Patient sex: M
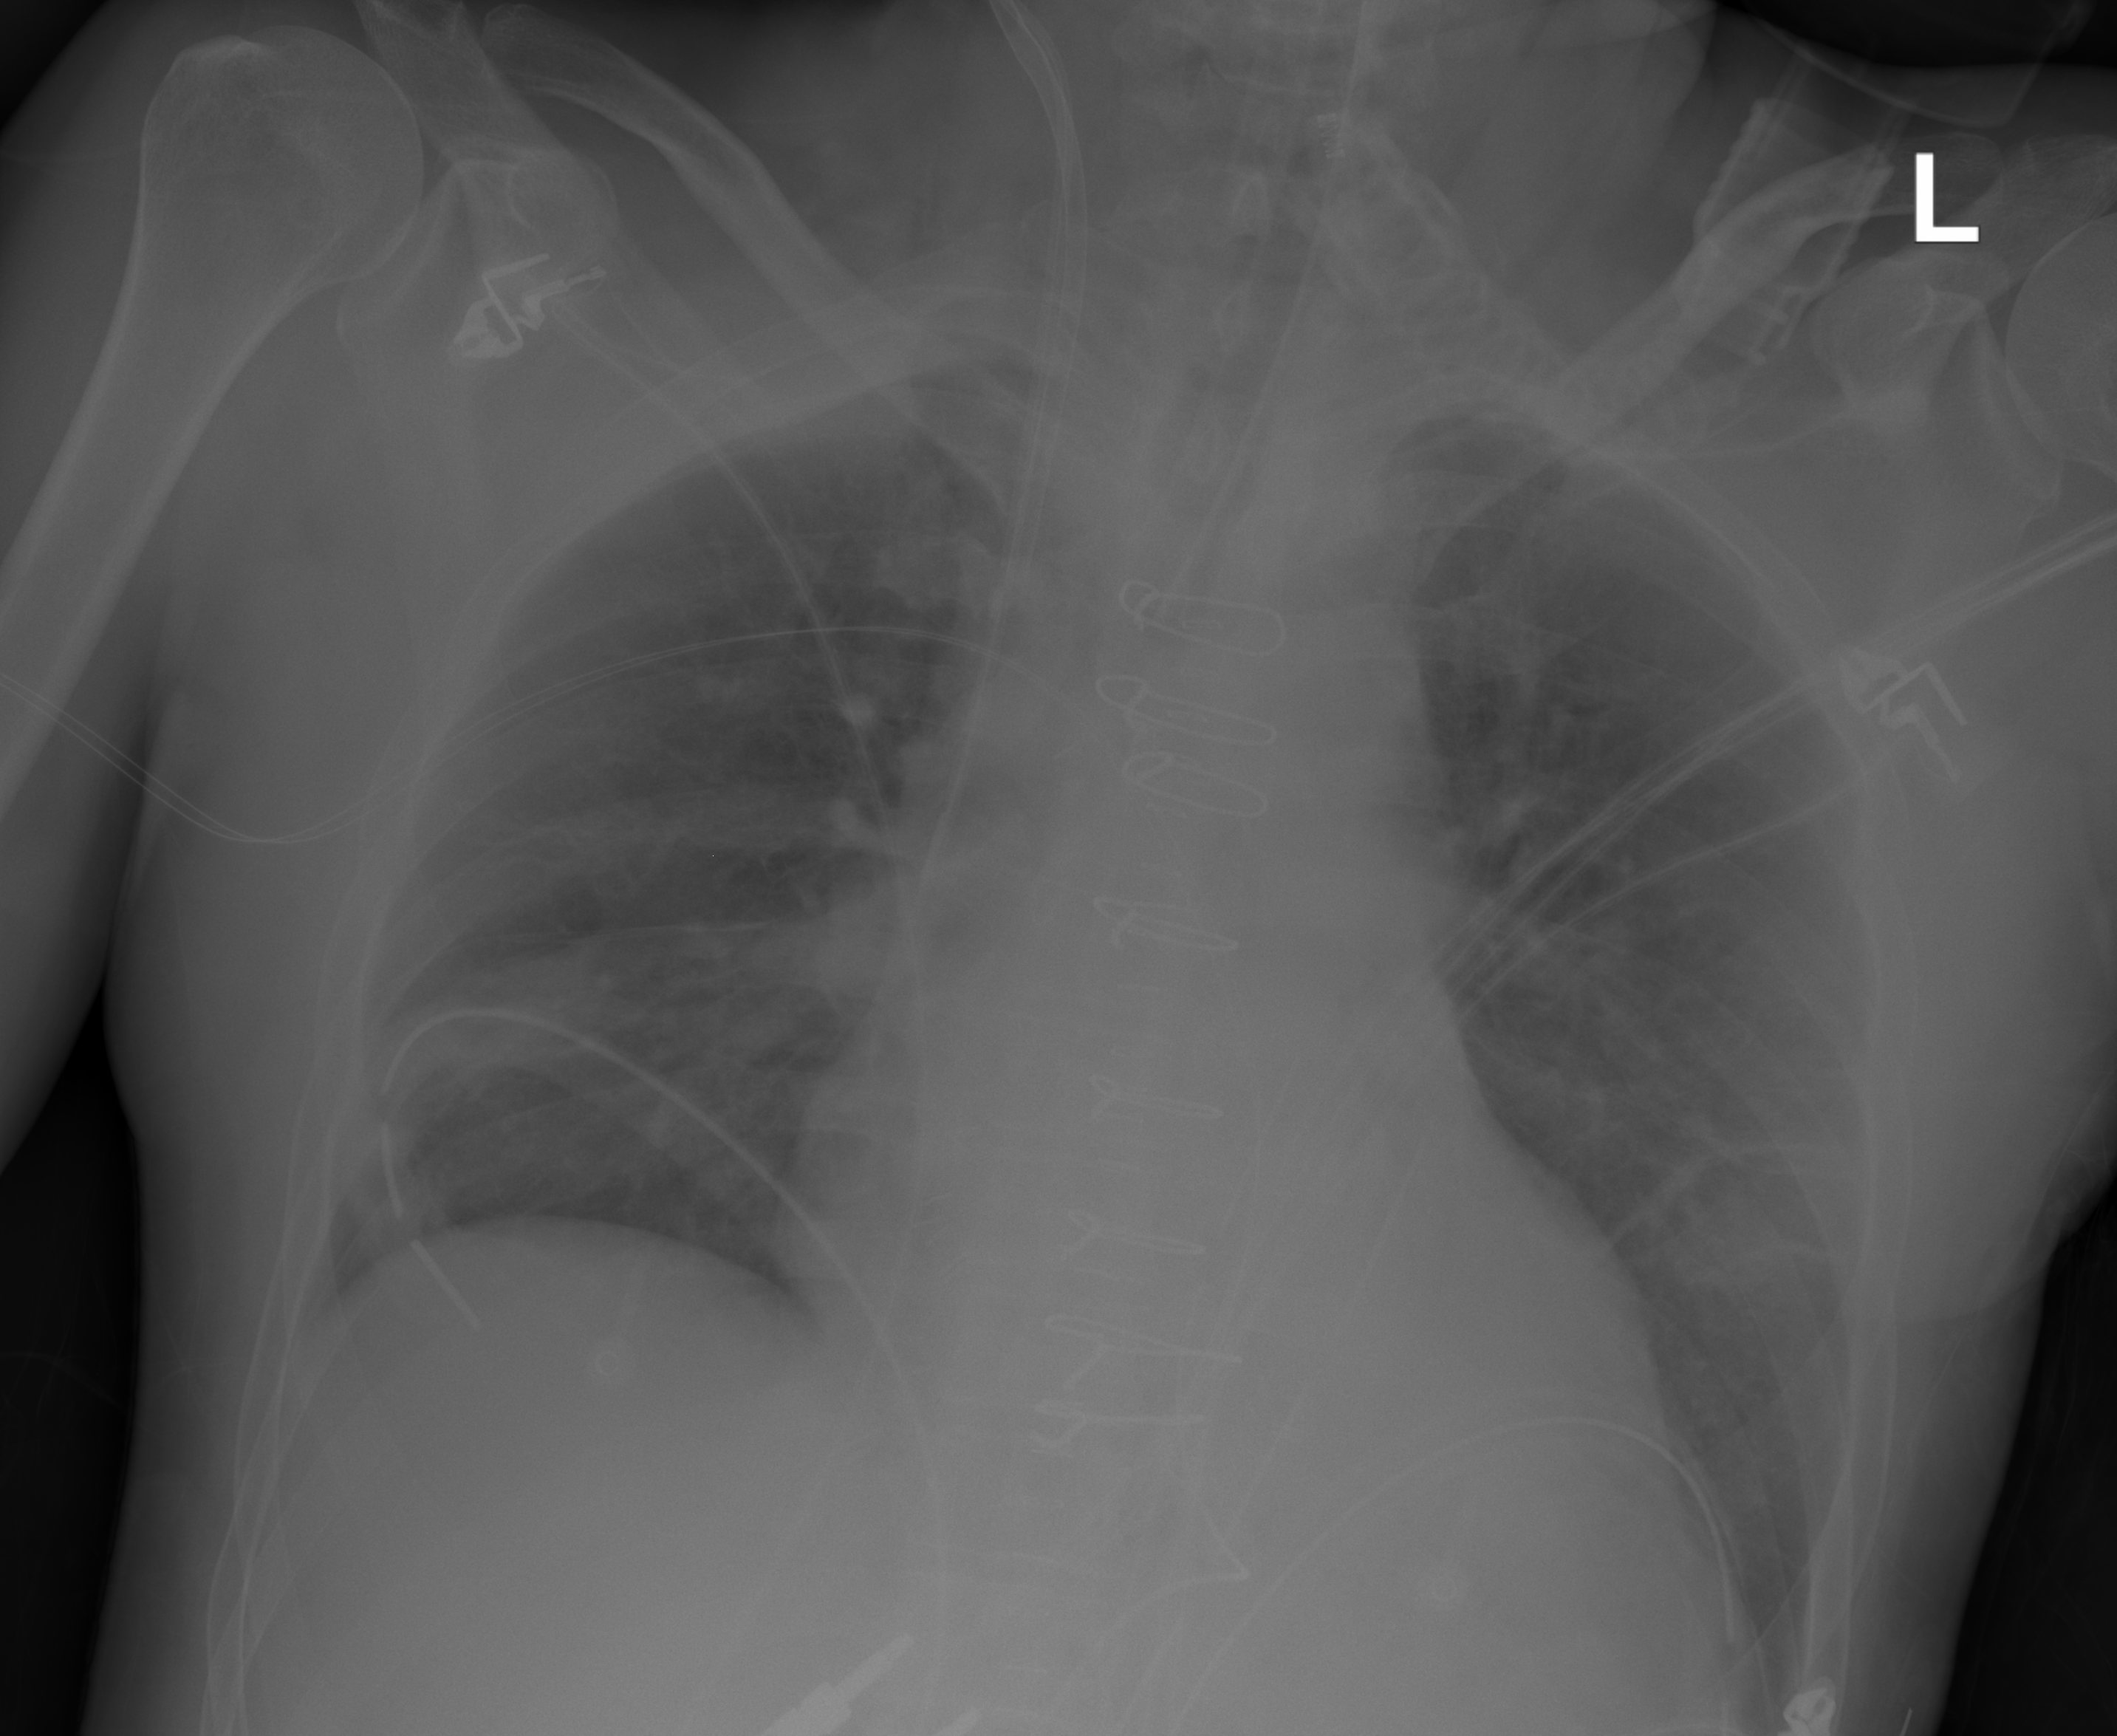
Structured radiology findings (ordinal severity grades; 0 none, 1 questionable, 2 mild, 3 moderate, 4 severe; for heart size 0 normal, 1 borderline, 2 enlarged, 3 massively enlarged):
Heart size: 1
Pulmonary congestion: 1
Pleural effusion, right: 0
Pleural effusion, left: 0
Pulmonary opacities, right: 0
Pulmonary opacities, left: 0
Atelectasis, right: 2
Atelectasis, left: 2